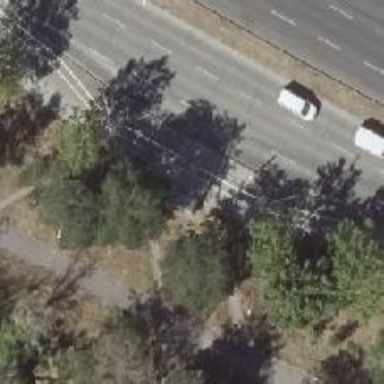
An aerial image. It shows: Concrete sidewalk with cycle lane.